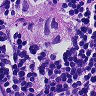
Metastatic tissue present: yes